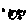
Label: smiley face